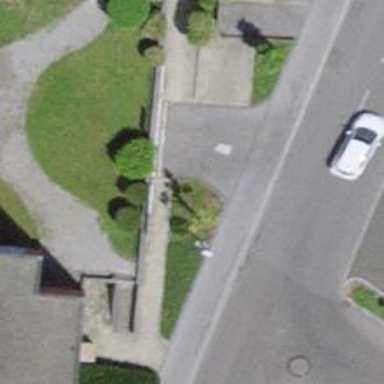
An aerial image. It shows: Parking entrance.